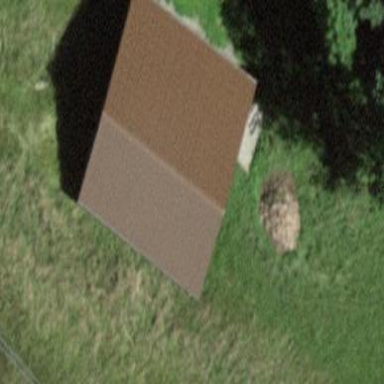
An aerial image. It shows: Barn.